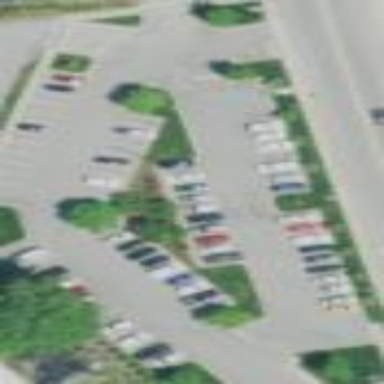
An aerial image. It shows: Parking area with asphalt surface.